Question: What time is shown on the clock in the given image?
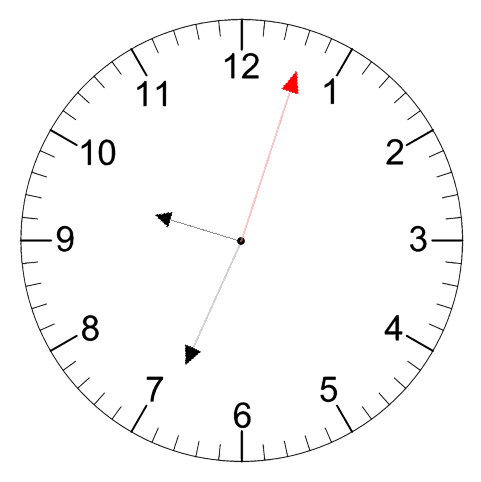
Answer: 09:34:03